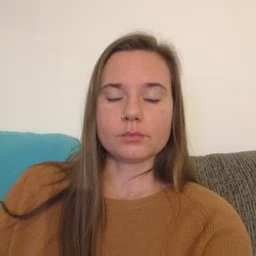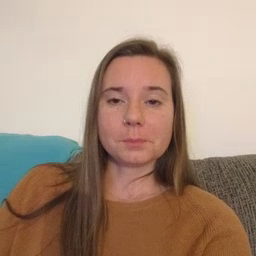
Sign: penny